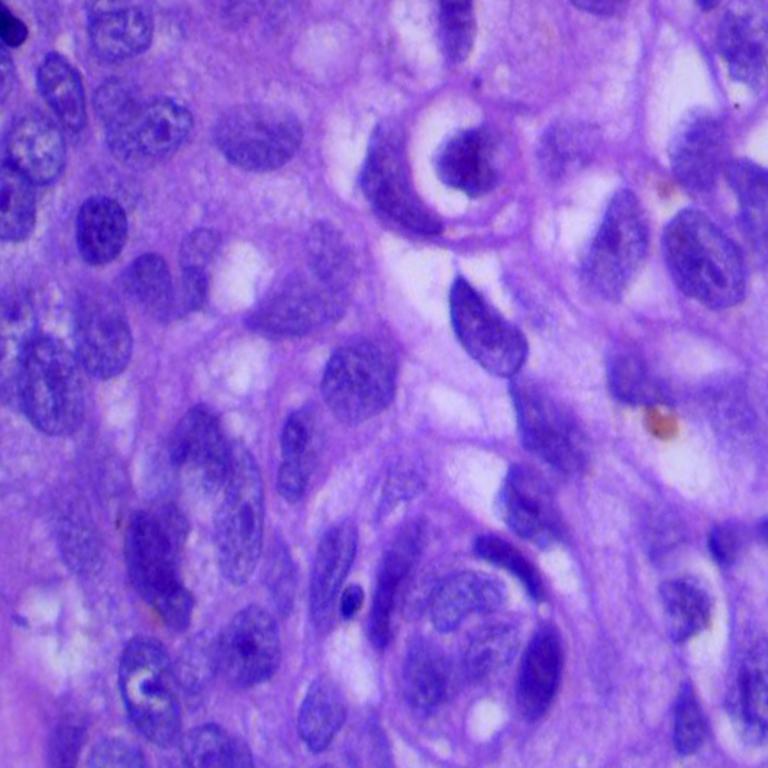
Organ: lung
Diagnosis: squamous carcinomas